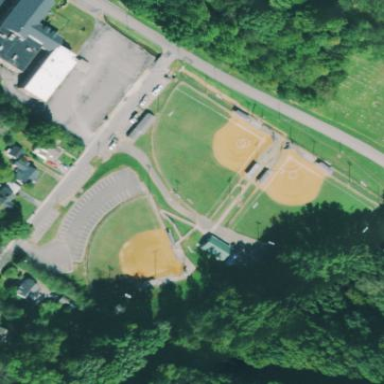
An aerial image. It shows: Softball pitch for leisure and sport activities.